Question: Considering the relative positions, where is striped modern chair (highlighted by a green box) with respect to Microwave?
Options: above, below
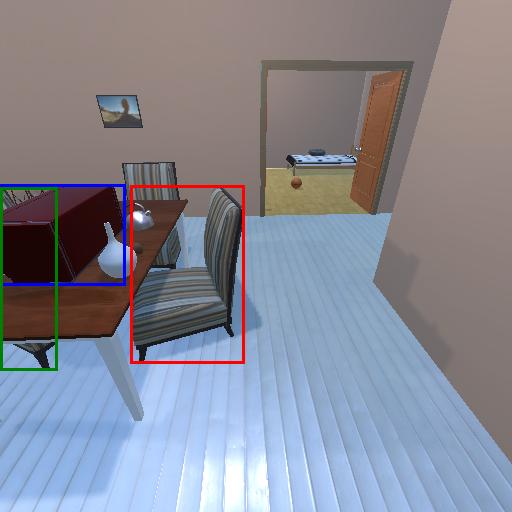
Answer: above